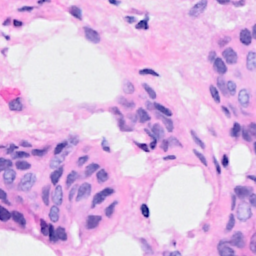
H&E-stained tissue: Breast